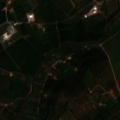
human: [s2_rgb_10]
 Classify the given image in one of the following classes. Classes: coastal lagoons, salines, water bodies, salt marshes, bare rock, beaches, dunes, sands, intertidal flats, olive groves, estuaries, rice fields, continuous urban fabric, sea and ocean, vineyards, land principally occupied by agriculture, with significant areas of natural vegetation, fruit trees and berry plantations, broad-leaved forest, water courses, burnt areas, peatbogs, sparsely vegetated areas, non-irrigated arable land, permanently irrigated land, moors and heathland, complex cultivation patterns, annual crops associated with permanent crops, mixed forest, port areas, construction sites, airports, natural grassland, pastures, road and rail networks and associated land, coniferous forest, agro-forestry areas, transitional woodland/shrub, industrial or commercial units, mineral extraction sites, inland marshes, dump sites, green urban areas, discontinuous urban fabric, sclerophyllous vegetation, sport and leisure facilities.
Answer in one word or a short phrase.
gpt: fruit trees and berry plantations, sclerophyllous vegetation